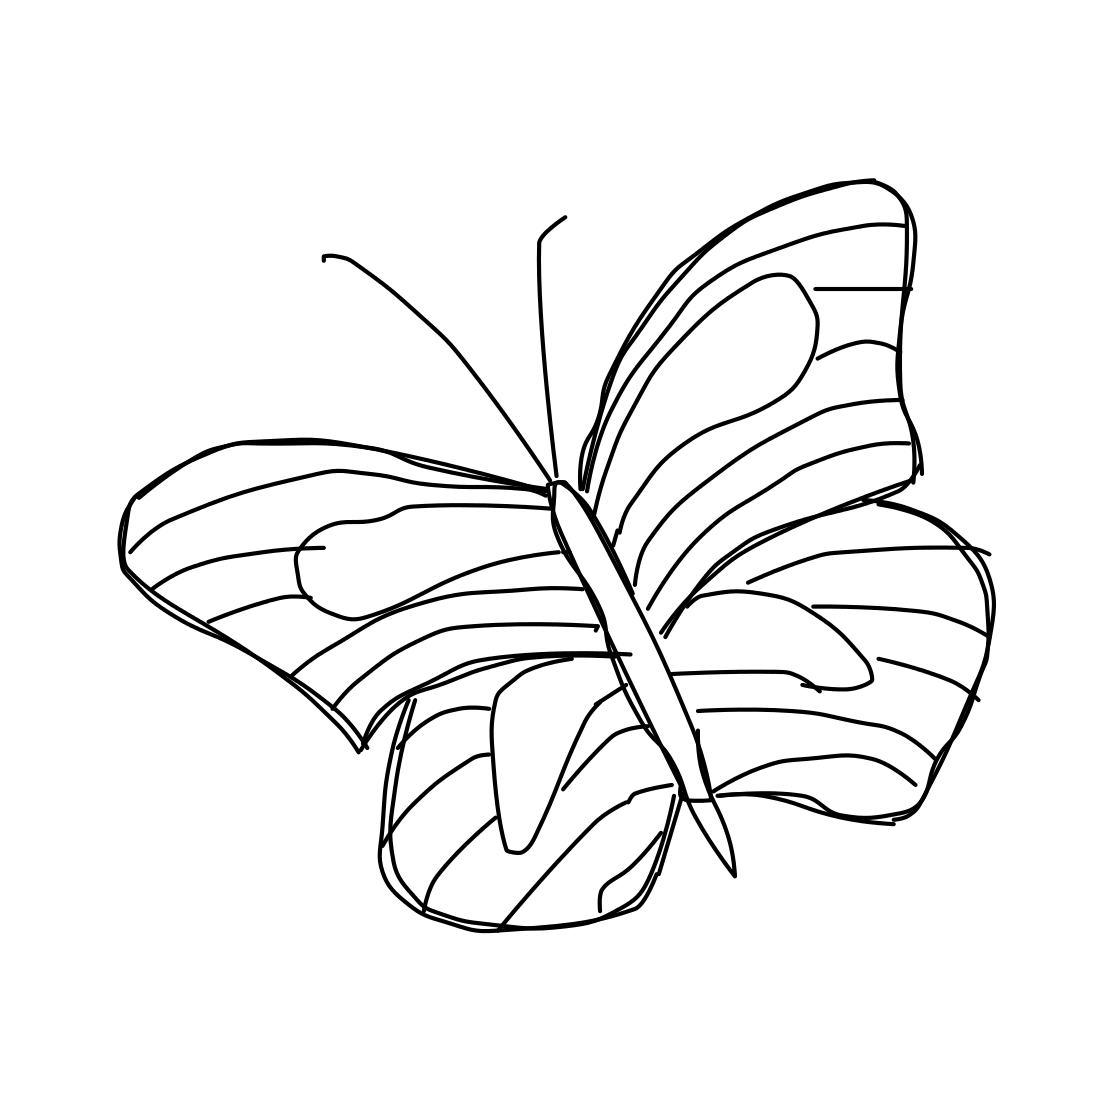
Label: butterfly